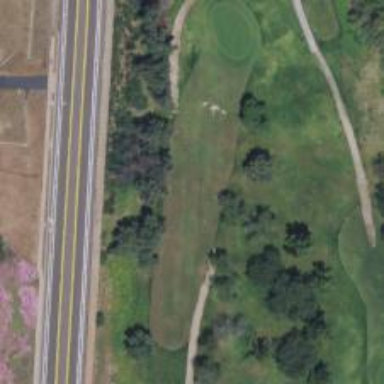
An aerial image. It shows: View of golf hole.